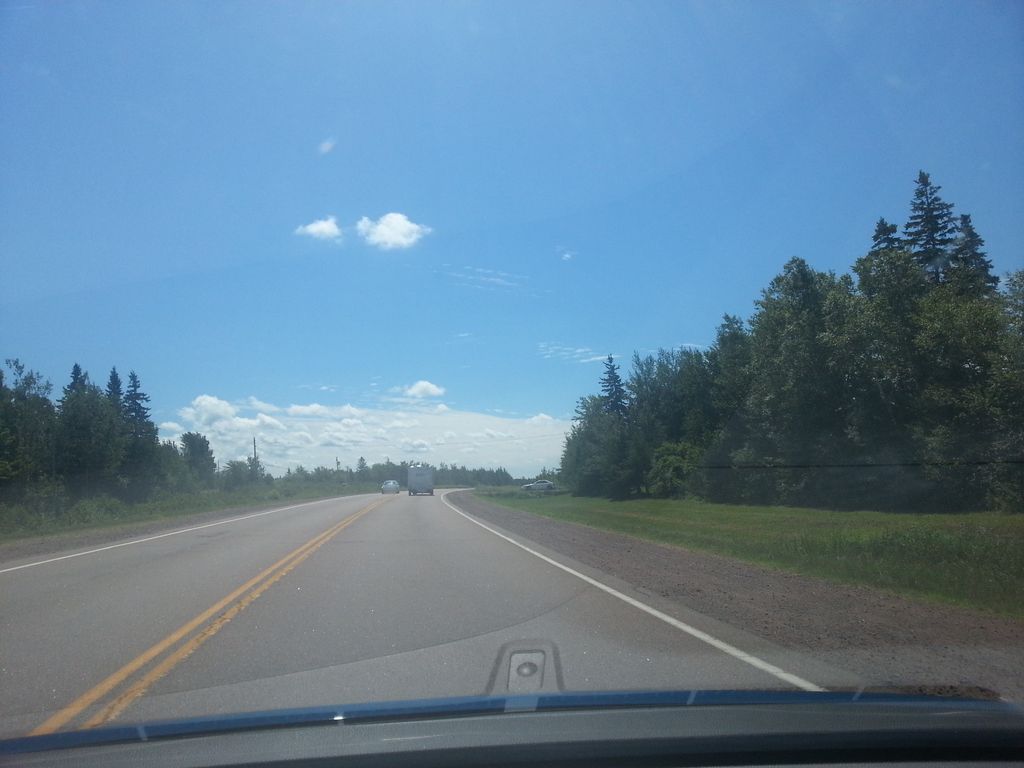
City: charlottetown